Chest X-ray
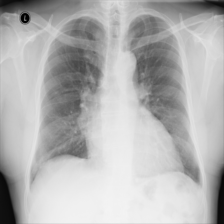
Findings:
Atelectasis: negative
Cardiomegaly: positive
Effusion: negative
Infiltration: negative
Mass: negative
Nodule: negative
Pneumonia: negative
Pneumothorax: negative
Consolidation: negative
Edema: negative
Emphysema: negative
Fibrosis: negative
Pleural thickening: negative
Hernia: negative